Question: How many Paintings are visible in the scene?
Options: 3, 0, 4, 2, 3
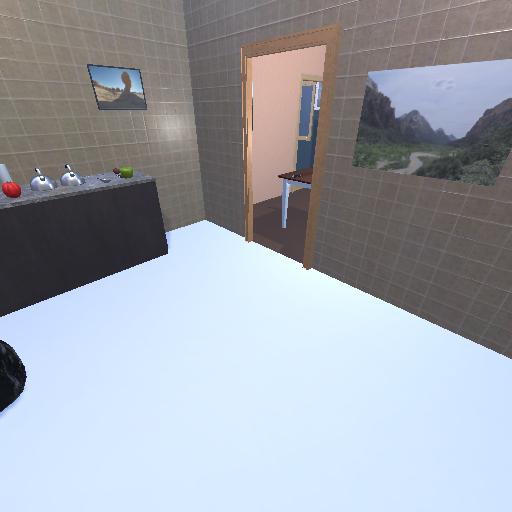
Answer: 3